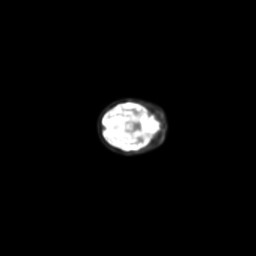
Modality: PET
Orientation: axial
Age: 27
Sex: female
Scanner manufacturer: siemens